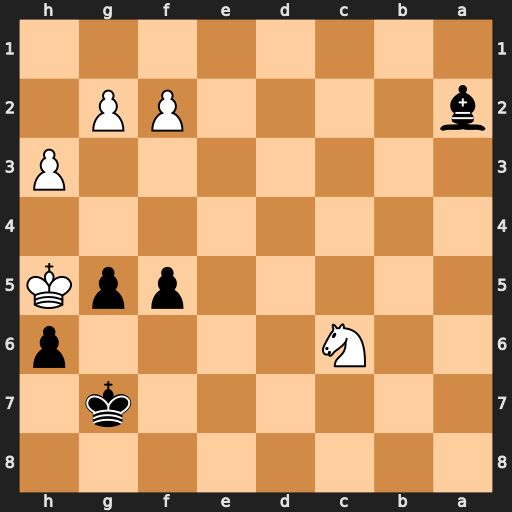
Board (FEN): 8/6k1/2N4p/5ppK/8/7P/b4PP1/8
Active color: b
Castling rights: -
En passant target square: -
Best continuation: Bf7#